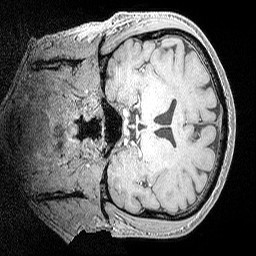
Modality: MP2RAGE
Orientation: coronal
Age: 56
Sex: male
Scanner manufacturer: siemens
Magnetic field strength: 3 T
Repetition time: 5 s
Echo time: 0.00298 s